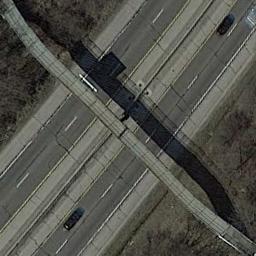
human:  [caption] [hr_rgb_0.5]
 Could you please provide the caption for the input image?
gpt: There is an overpass and two black cars .

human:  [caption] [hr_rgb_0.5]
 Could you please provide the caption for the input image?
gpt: There are two cars on the road under the overpass .

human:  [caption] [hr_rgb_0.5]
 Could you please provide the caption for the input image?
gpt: The overpass is next to the bare land with some cars .

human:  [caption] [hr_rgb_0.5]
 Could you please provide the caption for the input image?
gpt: The cross-line overpass is over the road and some cars are driving on the road .

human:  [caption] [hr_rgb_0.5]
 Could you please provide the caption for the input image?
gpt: There are two black cars on the overpass .